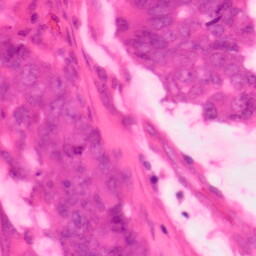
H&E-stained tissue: Colon